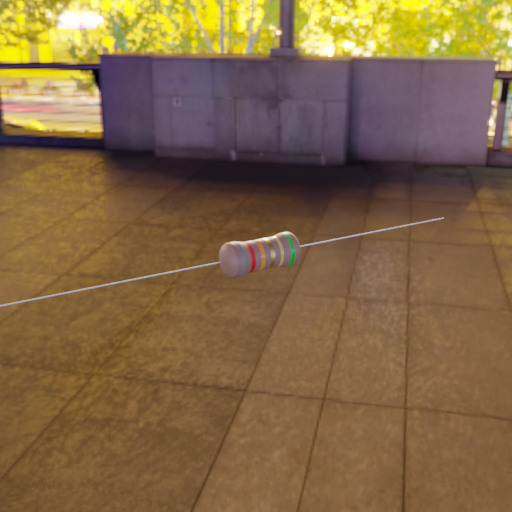
Resistor colour bands (in order): gray, red, orange, gold, gold, green